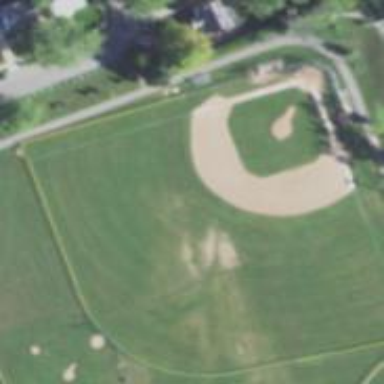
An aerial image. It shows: Baseball pitch for leisure land.